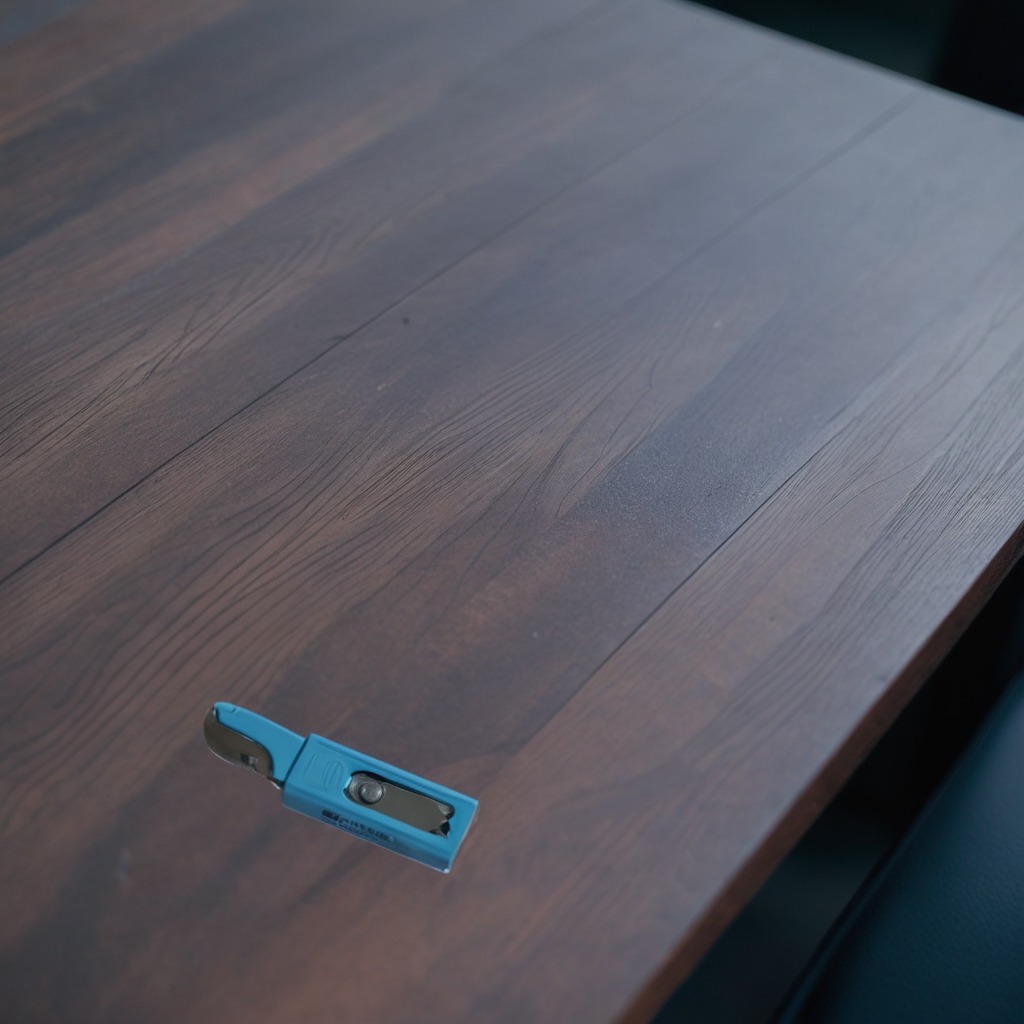
A utility knife is lying on a table in a small garage at twilight.